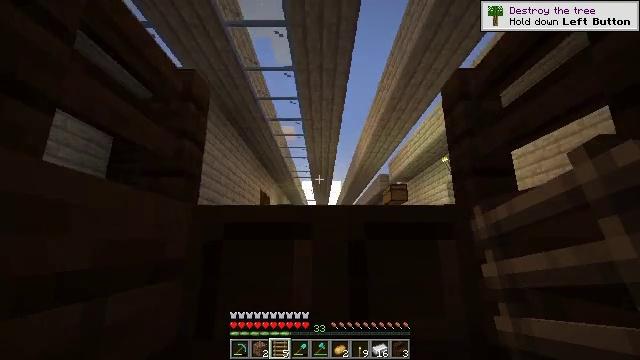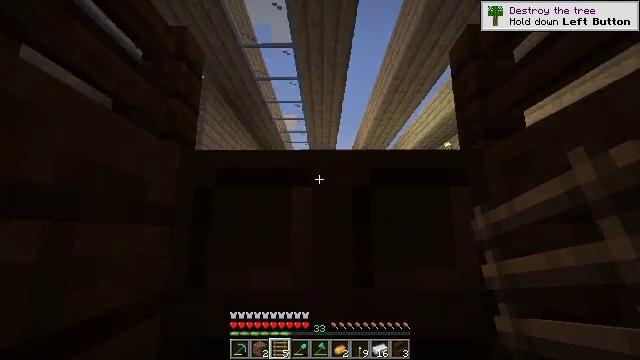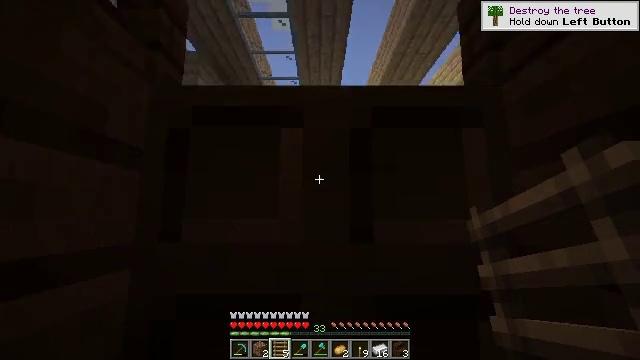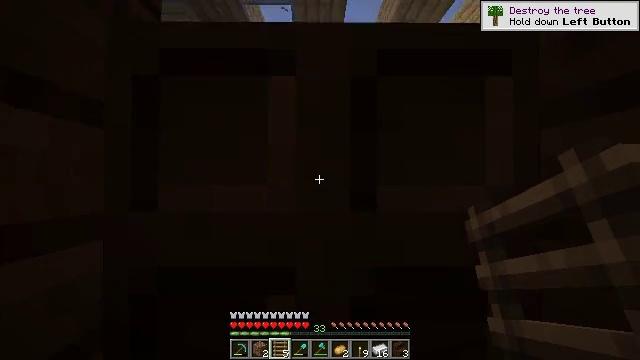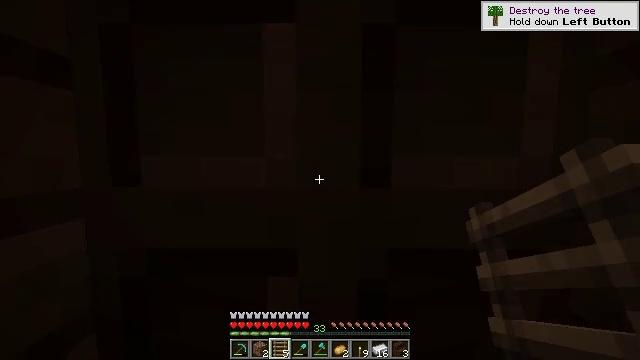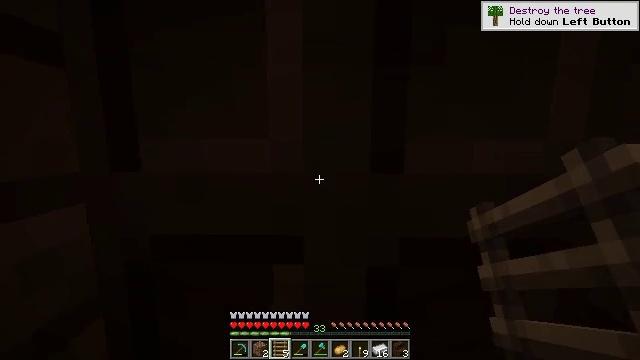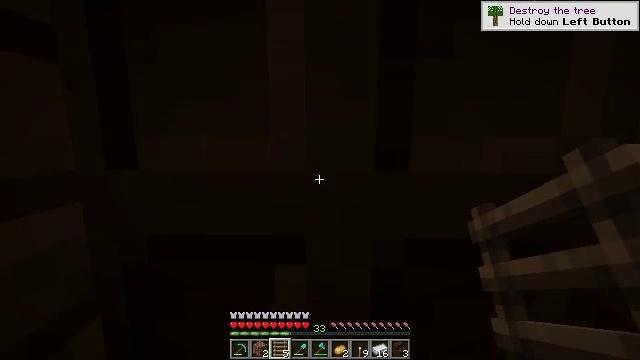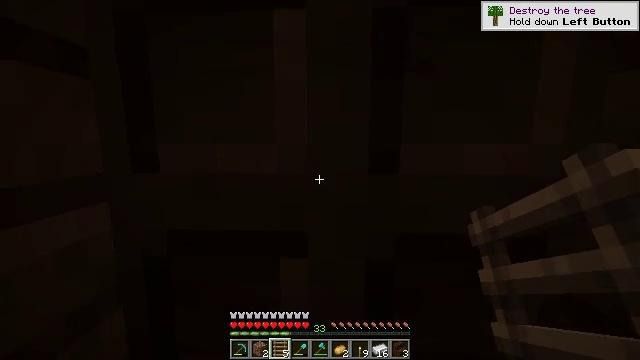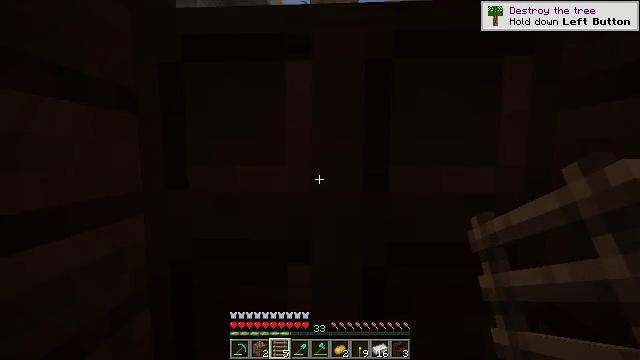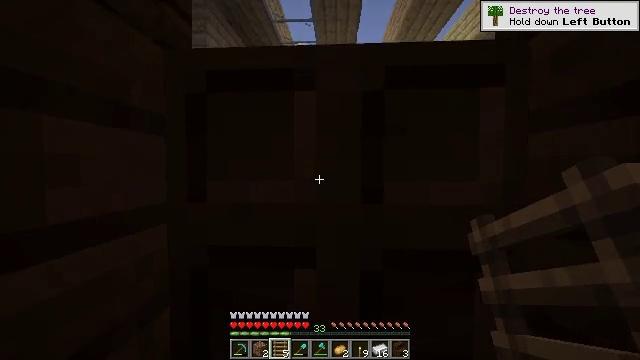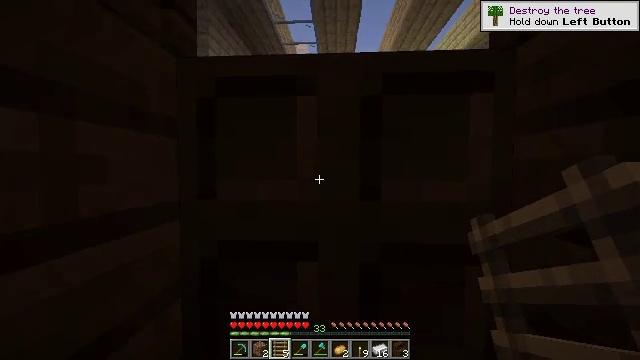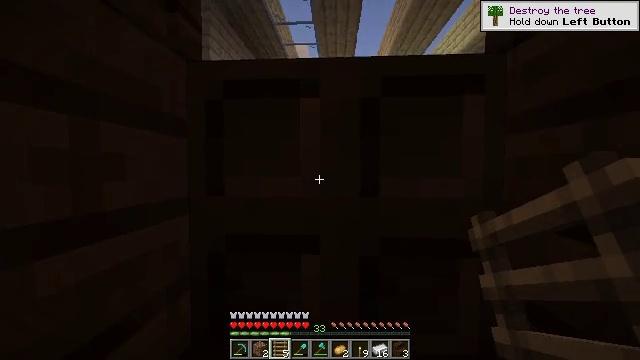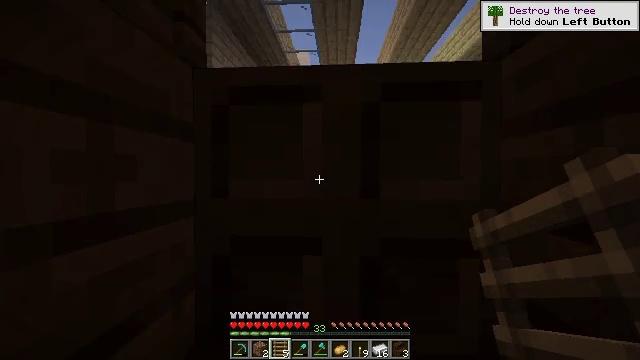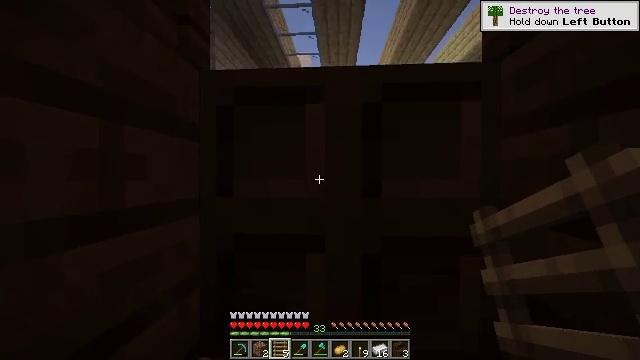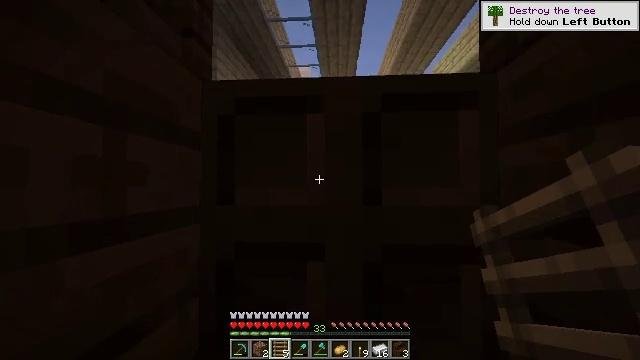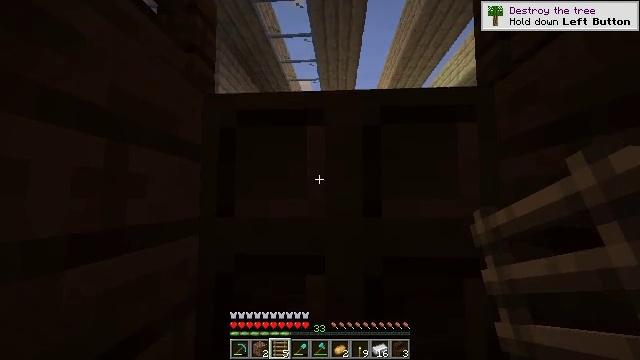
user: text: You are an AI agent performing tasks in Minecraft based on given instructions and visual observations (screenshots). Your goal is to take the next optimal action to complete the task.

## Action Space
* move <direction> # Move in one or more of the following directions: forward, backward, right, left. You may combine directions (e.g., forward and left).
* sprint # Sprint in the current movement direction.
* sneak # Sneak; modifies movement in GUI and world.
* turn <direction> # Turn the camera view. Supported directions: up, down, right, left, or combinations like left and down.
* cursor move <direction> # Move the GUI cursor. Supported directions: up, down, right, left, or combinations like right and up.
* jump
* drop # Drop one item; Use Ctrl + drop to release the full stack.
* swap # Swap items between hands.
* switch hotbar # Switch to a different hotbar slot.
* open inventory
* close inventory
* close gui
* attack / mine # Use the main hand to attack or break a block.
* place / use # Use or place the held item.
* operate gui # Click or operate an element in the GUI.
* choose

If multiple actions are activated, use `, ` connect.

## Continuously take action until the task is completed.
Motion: motion action
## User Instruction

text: Break the dark oak trapdoor to collect it.
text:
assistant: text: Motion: move forward, turn down
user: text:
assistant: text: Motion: move forward, turn down
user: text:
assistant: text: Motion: turn down
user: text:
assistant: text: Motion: turn down
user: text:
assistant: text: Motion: turn left and down
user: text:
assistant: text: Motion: no_op
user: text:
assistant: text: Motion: move back
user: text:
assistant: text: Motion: move back, turn up
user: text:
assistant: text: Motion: turn up
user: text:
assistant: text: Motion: no_op
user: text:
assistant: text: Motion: no_op
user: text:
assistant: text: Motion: turn up
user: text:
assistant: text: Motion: no_op
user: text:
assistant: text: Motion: turn up
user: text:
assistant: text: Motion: turn up
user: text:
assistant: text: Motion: turn up
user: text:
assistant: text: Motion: turn up
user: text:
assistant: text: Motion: no_op
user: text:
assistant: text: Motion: no_op
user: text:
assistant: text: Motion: no_op
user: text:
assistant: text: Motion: switch to hotbar 5
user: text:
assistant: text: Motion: switch to hotbar 5
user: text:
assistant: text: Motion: turn down, switch to hotbar 5
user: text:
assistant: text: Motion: turn down
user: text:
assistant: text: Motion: no_op
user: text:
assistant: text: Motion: no_op
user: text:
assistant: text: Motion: no_op
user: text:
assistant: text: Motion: attack / mine
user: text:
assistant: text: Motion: attack / mine
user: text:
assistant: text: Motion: attack / mine